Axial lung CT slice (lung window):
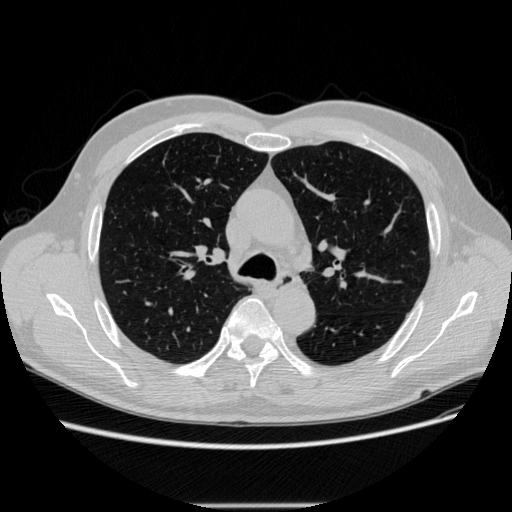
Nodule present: no